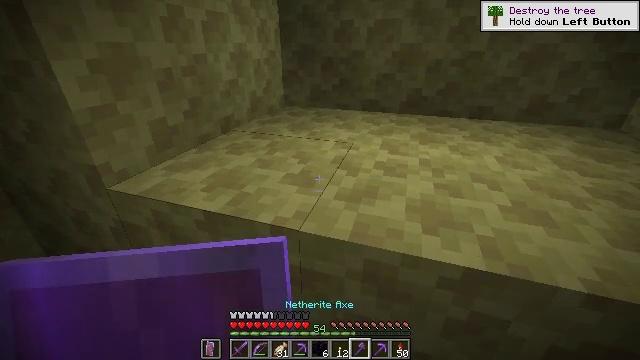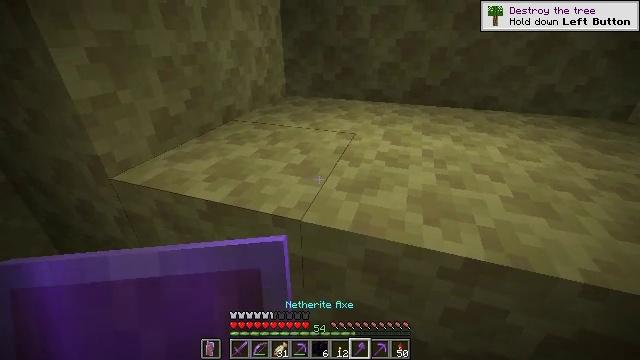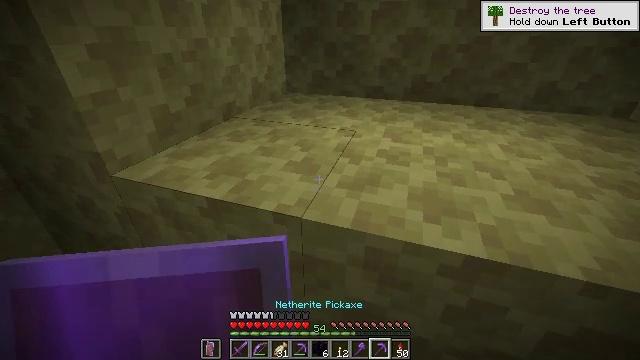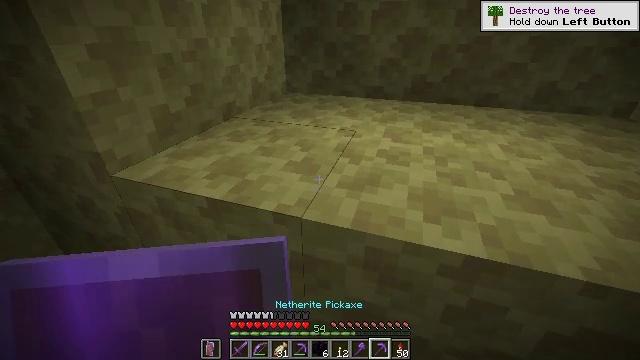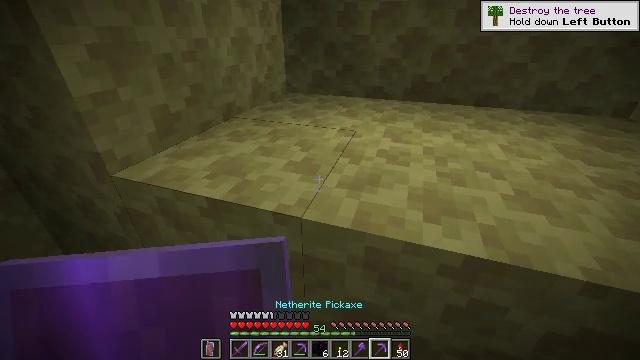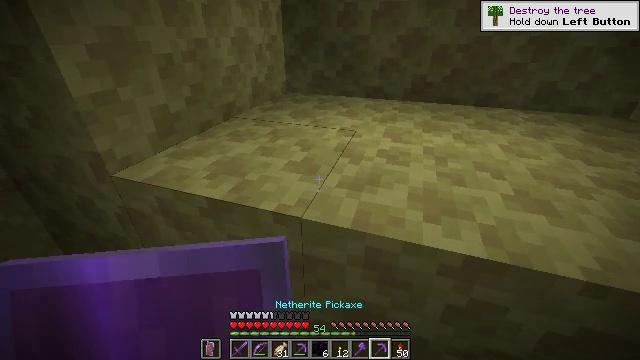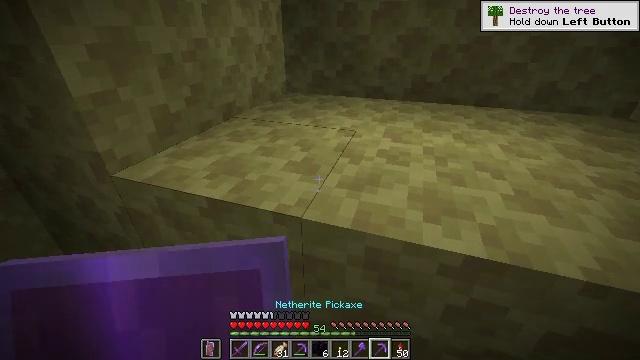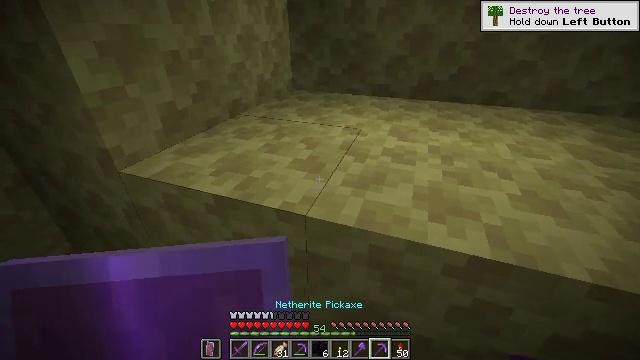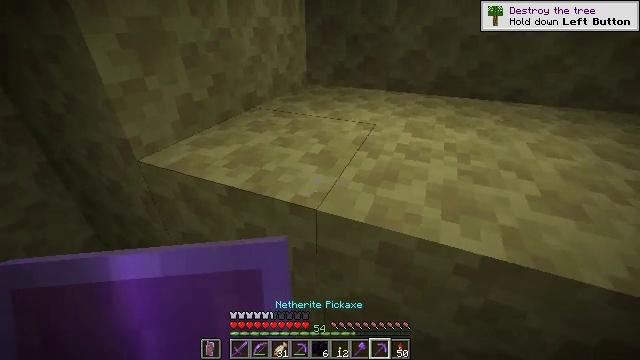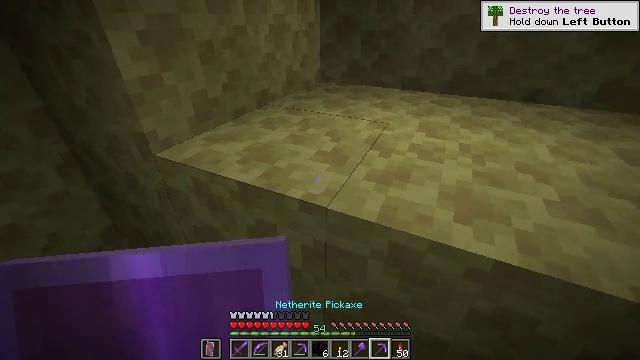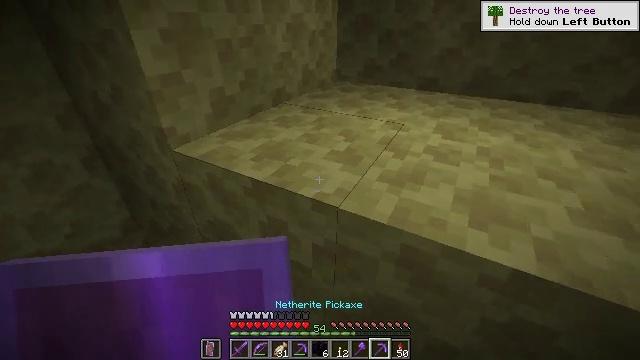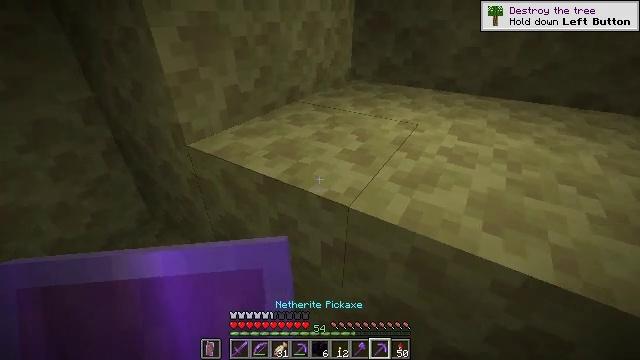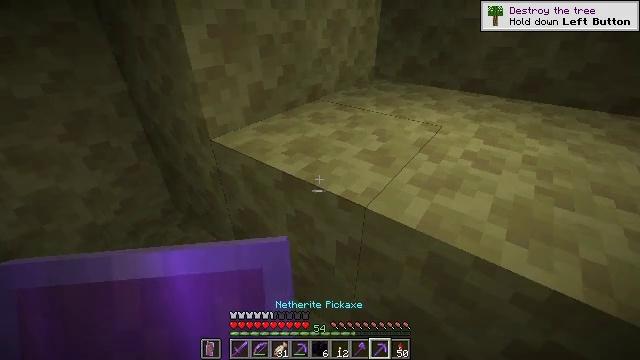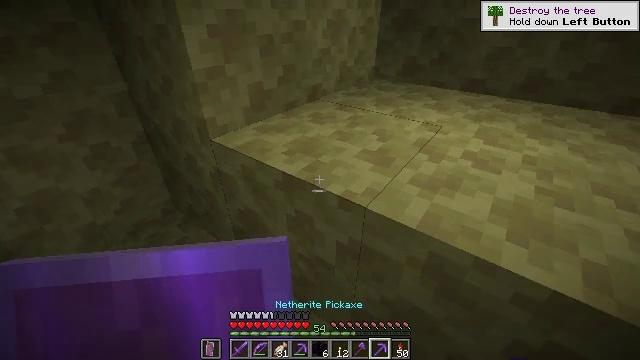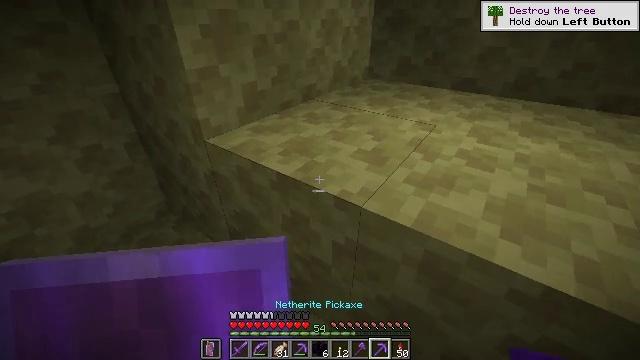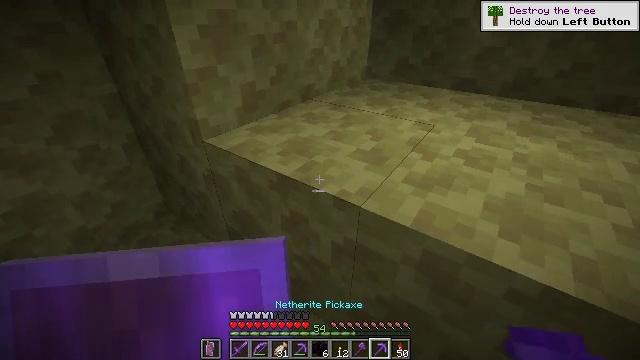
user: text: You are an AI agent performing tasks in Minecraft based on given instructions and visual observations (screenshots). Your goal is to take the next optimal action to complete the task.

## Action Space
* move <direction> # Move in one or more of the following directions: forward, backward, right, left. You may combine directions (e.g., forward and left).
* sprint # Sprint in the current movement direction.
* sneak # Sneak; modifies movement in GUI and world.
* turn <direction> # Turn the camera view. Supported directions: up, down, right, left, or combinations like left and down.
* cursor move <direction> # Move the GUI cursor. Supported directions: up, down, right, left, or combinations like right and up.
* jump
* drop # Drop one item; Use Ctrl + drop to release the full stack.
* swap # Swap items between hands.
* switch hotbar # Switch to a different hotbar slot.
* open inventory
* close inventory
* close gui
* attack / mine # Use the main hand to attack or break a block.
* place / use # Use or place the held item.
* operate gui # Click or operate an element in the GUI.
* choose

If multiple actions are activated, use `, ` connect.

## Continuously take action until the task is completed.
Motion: motion action
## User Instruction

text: Gather end stone from the End.
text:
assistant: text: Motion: turn down
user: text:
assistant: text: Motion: no_op
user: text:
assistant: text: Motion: no_op
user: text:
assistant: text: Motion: no_op
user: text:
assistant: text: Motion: no_op
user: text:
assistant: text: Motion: no_op
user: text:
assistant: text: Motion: turn left
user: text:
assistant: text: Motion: turn left and down
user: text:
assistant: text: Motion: turn left
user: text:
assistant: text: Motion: turn left
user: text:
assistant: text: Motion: turn left
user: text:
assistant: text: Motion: turn left
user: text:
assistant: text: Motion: no_op
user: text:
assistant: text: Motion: turn right
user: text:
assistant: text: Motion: no_op
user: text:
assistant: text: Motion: no_op
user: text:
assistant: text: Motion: no_op
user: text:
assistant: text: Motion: attack / mine
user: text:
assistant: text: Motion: attack / mine
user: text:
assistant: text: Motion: attack / mine
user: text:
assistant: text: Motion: attack / mine
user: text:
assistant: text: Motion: attack / mine
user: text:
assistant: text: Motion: turn right, attack / mine
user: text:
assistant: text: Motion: turn right
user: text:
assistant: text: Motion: turn right and down
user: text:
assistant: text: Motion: turn right and down
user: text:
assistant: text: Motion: turn right and down
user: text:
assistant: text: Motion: turn right
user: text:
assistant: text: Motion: turn right, attack / mine
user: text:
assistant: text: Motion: attack / mine